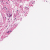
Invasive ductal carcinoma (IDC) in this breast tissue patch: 0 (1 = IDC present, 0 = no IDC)